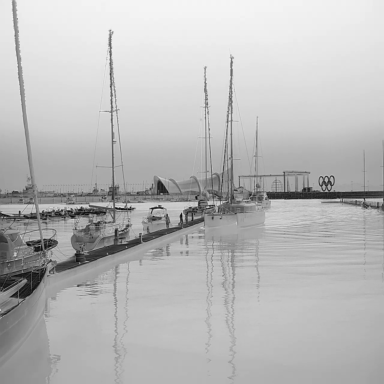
There are eight objects shown in the infrared image, including six sailboats, and two canoes.